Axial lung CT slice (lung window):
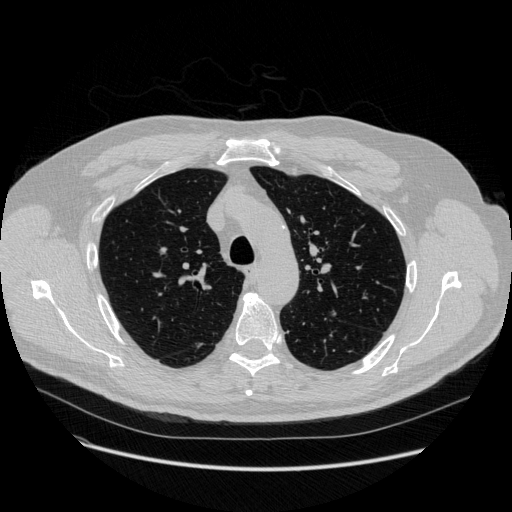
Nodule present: no